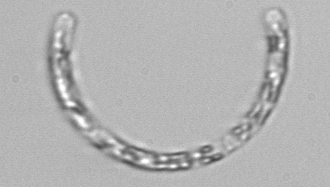
Label: Guinardia_striata